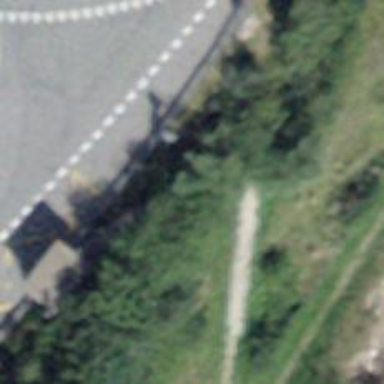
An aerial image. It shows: Path surfaced with fine gravel.